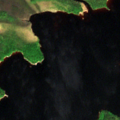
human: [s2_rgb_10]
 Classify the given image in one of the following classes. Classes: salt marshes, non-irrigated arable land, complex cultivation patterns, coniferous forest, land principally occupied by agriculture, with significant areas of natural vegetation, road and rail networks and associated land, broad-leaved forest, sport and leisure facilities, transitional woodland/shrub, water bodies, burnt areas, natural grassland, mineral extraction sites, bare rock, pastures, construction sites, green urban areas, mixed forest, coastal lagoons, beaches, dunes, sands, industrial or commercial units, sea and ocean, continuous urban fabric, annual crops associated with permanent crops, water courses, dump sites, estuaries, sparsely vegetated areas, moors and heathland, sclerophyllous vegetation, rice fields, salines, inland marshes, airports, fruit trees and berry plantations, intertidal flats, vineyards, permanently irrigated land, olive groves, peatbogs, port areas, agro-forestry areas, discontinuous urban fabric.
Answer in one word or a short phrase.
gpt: coniferous forest, mixed forest, peatbogs, water bodies